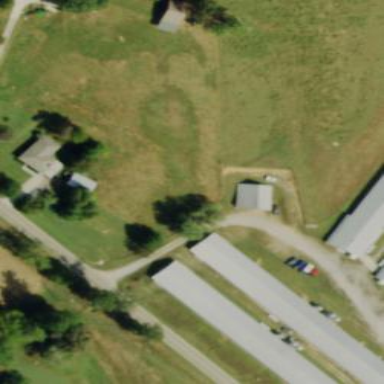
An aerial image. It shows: Poultry house.